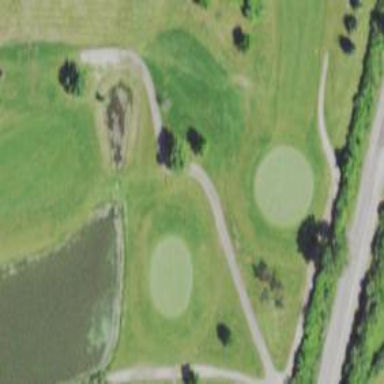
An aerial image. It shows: Path used for both walking and golf.